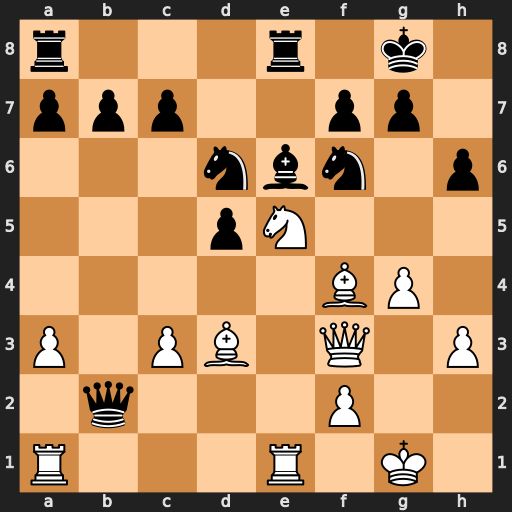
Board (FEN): r3r1k1/ppp2pp1/3nbn1p/3pN3/5BP1/P1PB1Q1P/1q3P2/R3R1K1
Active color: w
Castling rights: -
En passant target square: -
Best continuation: Reb1 Qxa1 Rxa1